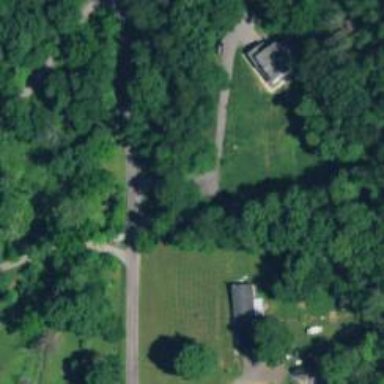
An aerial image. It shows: Driveway.